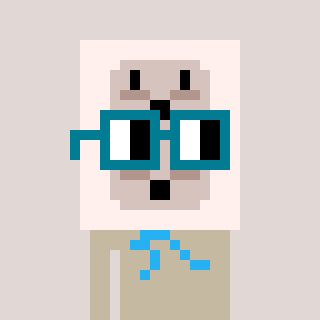
a pixel art character with square dark green glasses, a outlet-shaped head and a bege-colored body on a warm background